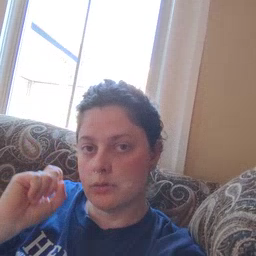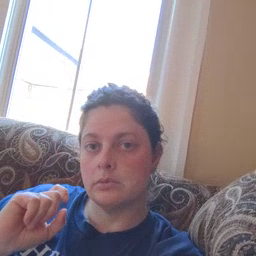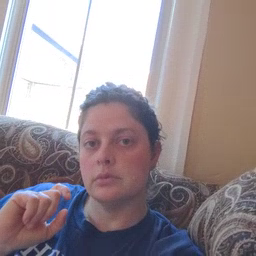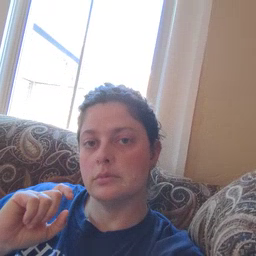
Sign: because